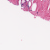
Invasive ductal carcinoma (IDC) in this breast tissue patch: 0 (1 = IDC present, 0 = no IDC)